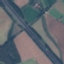
Land use / land cover class: Highway